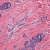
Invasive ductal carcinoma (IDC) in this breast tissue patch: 1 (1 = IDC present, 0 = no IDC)